Question: I am finally done with my first app but have the worst time trying to upload the binary to the app store.
I am failing at the stage were I send my Binarries with application loader.
Here is what I have done:
I went to the products folder in Xcode and zipped the myAppName.app file.I have used that file with application loader but get something like 6 errors.

I feel that it is really complicated to submit your app but I'm sure that some of you out there are quite smart and can help me figure this nightmare out.
Thanks a lot.
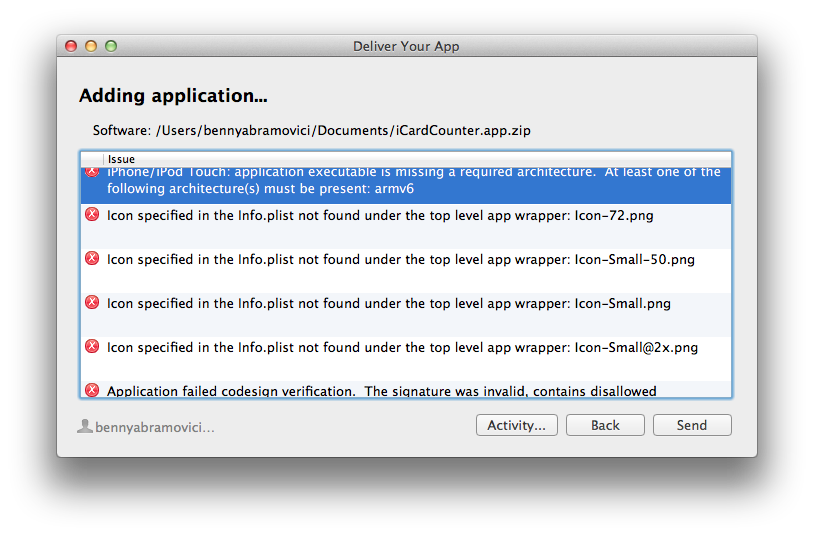
Answer: You have to make sure that you have all your icon files in your project and also create entries in the plist. Here is the link for instructions. Scroll down a bit to see the plist information
<URL>
If you don't mind me asking. Why are you using application loader versus just using xcode to submit to the store?